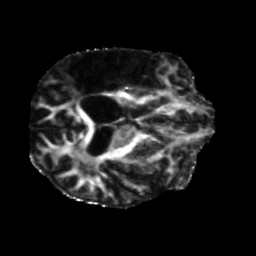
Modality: FA
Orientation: axial
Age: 47
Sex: male
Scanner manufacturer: siemens
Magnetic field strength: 3 T
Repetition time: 5.25 s
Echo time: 0.08 s